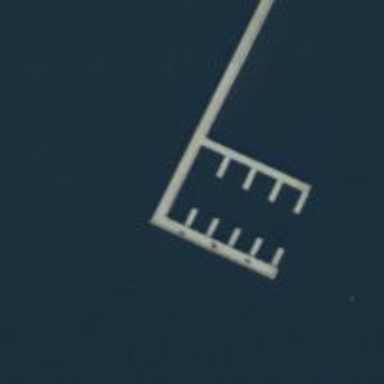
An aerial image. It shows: Pier with mooring facilities.